\textbf{10. (2024·上海·三模)} 将离心率相等的所有椭圆称为“一簇椭圆系”。已知椭圆 $E: \frac{x^2}{2} + y^2 = 1$ 的左、右顶点分别为 $A, B$，上顶点为 $D$。

\begin{enumerate}
    \item 若椭圆 $F: \frac{x^2}{s} + \frac{y^2}{2} = 1$ 与椭圆 $E$ 在“一簇椭圆系”中，求常数 $s$ 的值；
    \item 设椭圆 $G: \frac{x^2}{2} + y^2 = \lambda (0 < \lambda < 1)$，过 $A$ 作斜率为 $k_1$ 的直线 $l_1$ 与椭圆 $G$ 有且只有一个公共点，过 $D$ 作斜率为 $k_2$ 的直线 $l_2$ 与椭圆 $G$ 有且只有一个公共点，求当 $\lambda$ 为何值时，$|k_1| + |k_2|$ 取得最小值，并求其最小值；
    \item 若椭圆 $H: \frac{x^2}{2} + \frac{y^2}{t} = 1 (t > 2)$ 与椭圆 $E$ 在“一簇椭圆系”中，椭圆 $H$ 上的任意一点记为 $C(x_0, y_0)$，试判断 $\triangle ABC$ 的垂心 $M$ 是否都在椭圆 $E$ 上，并说明理由。
\end{enumerate}
【解答】
\section{答案}
联立 $\begin{cases} y = k_1(x+\sqrt{2}) \\ \frac{x^2}{2} + y^2 = 1 \end{cases}$，消去 $y$ 并整理得 $(1+2k_1^2)x^2 + 4k_1x + 2 - 2\lambda = 0$，

因为直线 $l_1$ 与椭圆 $G$ 相切，所以 $\Delta_1 = 0$，因为 $0 < \lambda < 1$，即 $|k_1| = \frac{1}{\sqrt{2}} \cdot \sqrt{\frac{\lambda}{1-\lambda}}$，
联立 $\begin{cases} y = k_2x+1 \\ \frac{x^2}{2} + y^2 = \lambda \end{cases}$，消去 $y$ 并整理得 $(1+2k_2^2)x^2 + 4k_2x + 2 - 2\lambda = 0$，
因为直线 $l_2$ 与椭圆 $G$ 相切，所以 $\Delta_2 = 0$，
因为 $0 < \lambda < 1$，即 $|k_2| = \frac{1}{\sqrt{2}} \cdot \sqrt{\frac{1-\lambda}{\lambda}}$，则 $|k_1k_2| = \frac{1}{2}$，
所以 $|k_1| + |k_2| \ge 2\sqrt{|k_1k_2|} = \sqrt{2}$，当且仅当 $|k_1|=|k_2|$ 时，等号成立，此时 $\lambda = \frac{1}{2}$。
故当 $\lambda = \frac{1}{2}$ 时，$|k_1| + |k_2|$ 取得最小值，最小值为 $\sqrt{2}$。
\subsubsection{3} 易知椭圆 $H: \frac{x^2}{2} + \frac{y^2}{4} = 1$

不妨设 $C(x_0, y_0)$ 为椭圆 $H$ 上的任意一点，此时 $\frac{x_0^2}{2} + \frac{y_0^2}{4} = 1$，(1)
不妨设 $\triangle ABC$ 的垂心 $M$ 的坐标为 $(x_M, y_M)$，连接 $CM, AM$，
因为 $A(-\sqrt{2}, 0), B(\sqrt{2}, 0)$，又 $CM \perp AB$，所以 $x_M = x_0$，
因为 $x_M = x_0 \neq \pm\sqrt{2}, AM \perp BC$，所以 $\frac{y_M}{x_M+\sqrt{2}} \cdot \frac{y_0}{x_0-\sqrt{2}} = -1$，
因为 $x_M = x_0$，所以 $x_0^2 = 2 - y_0y_M$，(2)，
联立 (1)(2)，解得 $y_0 = 2y_M$，
因为点 $C(x_M, 2y_M)$ 在椭圆上，所以 $\frac{x_M^2}{2} + y_M^2 = 1$。故 $\triangle ABC$ 的垂心 $M$ 在椭圆 $E$ 上。
% --- 点睛部分 ---
\section{点睛}
知识点点睛：垂心是三角形三条高线的交点，通常有两种方法进行求解，其一是向量法，即两个互相垂直的向量的数量积为零；其二是利用直线的斜率公式，即两条互相垂直的直线的斜率之积为 $-1$
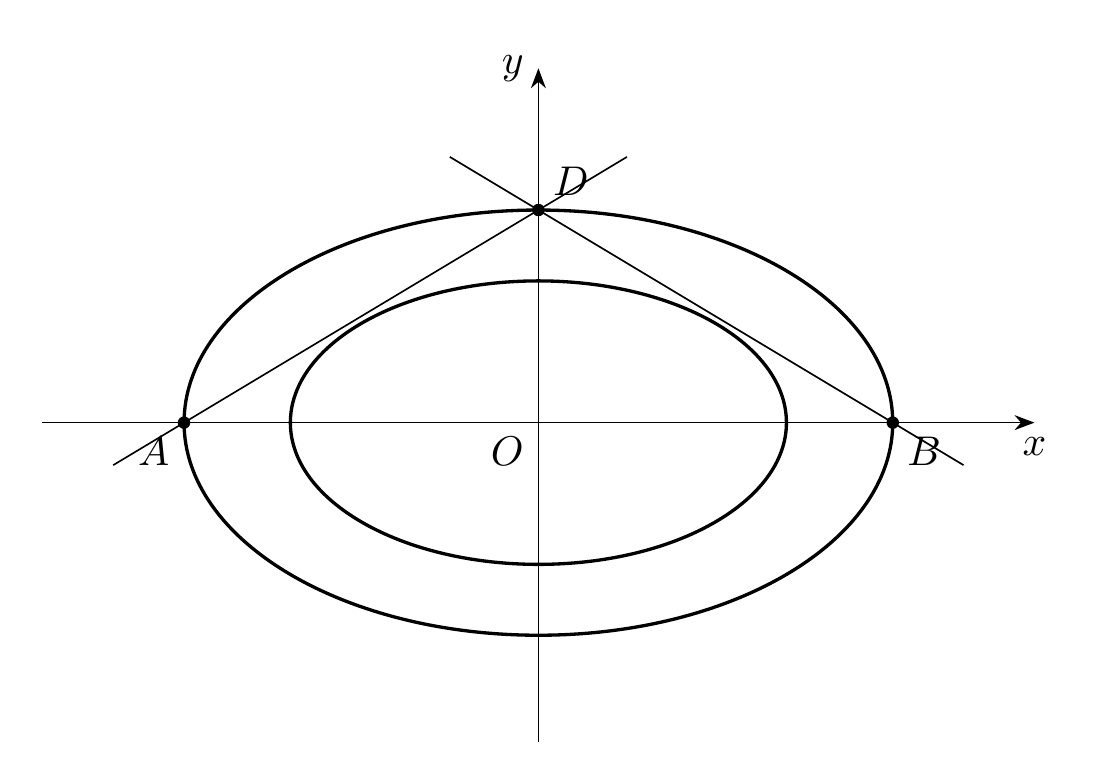
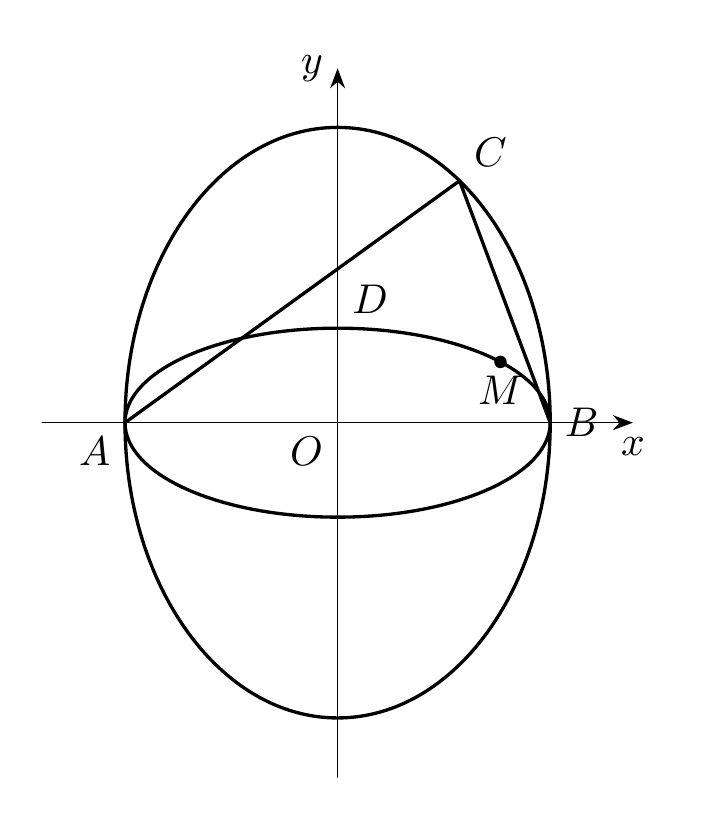